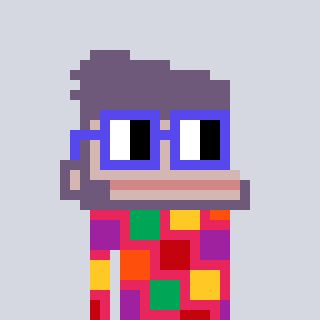
a pixel art character with square blue glasses, a ape-shaped head and a redpinkish-colored body on a cool background